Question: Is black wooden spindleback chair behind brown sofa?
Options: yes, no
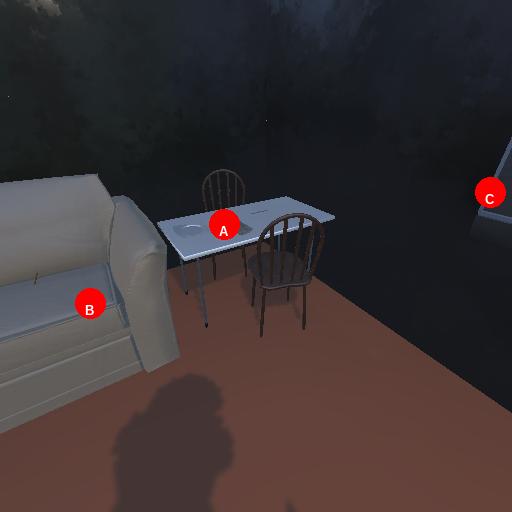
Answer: yes